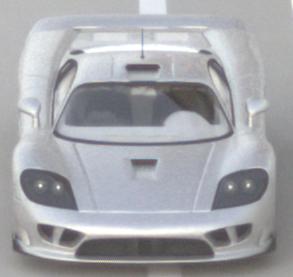
Make: Saleen
Model: S7
Detailed model: -
Model produced from: 2000
Model produced until: 2008
Doors: 2
Color: white
Road condition: dry road
Daytime: sunrise or sunset
Contrast: low contrast